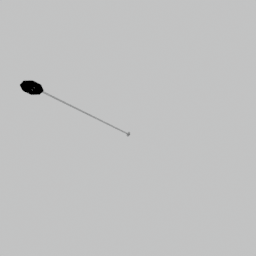
Label: architecture